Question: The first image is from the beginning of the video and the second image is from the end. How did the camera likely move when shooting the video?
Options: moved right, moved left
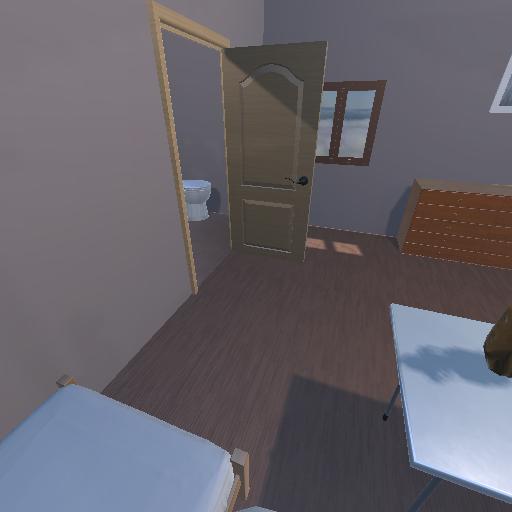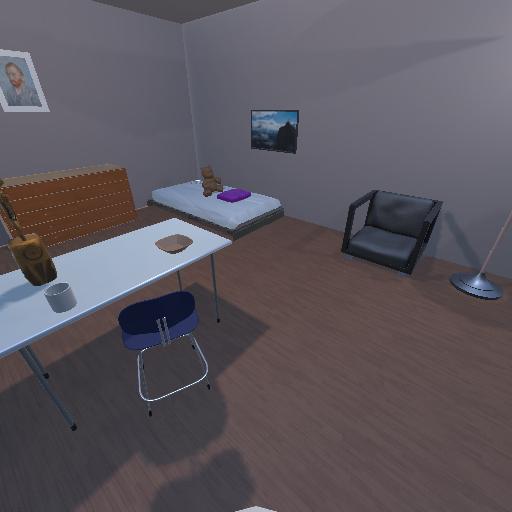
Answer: moved right